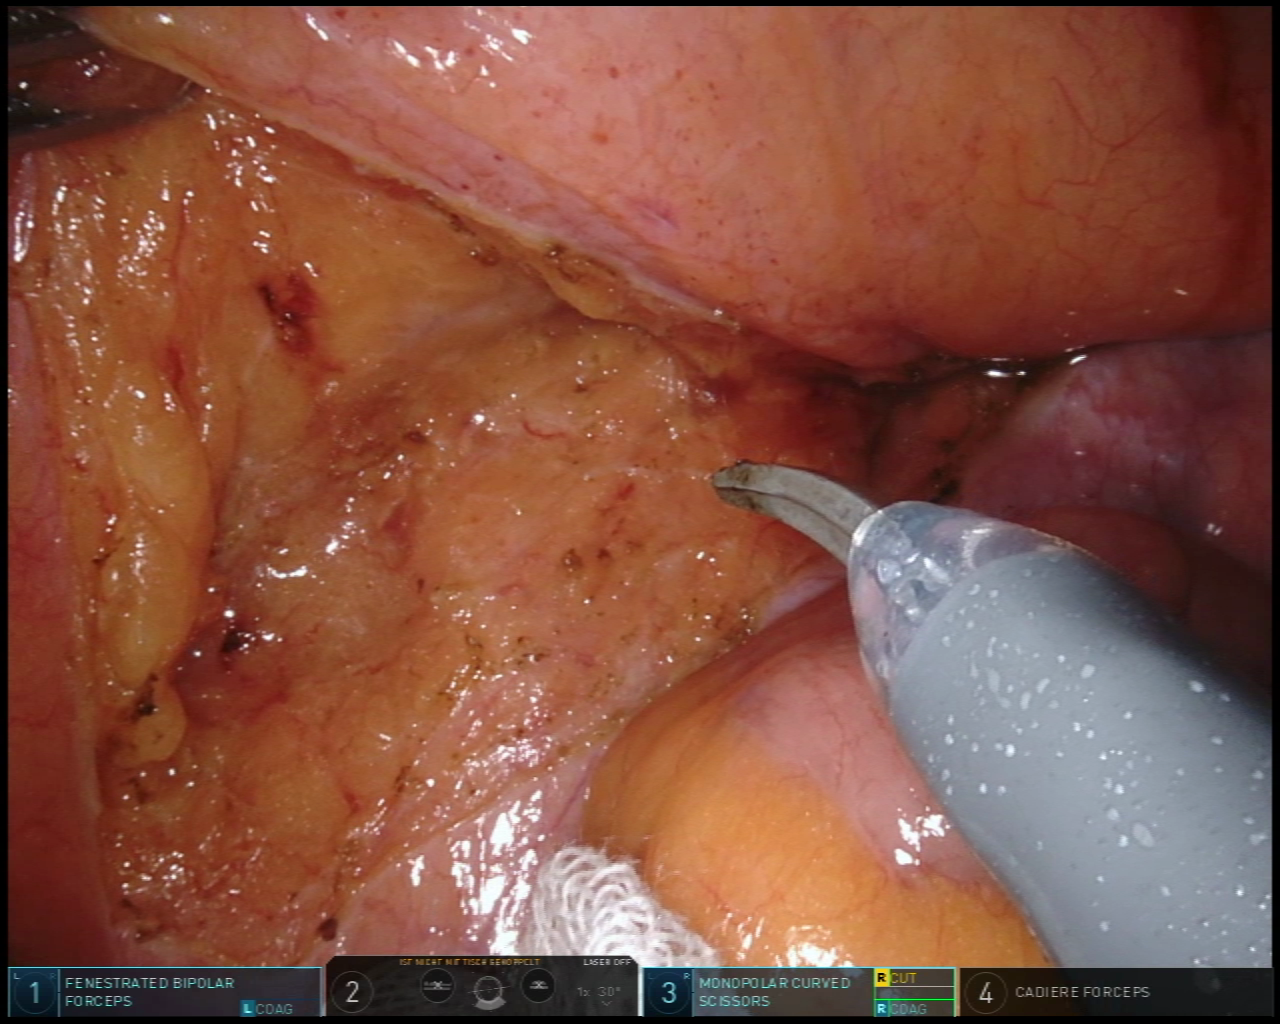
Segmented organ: small_intestine
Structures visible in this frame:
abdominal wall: yes
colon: no
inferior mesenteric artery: no
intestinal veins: no
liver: no
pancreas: no
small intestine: yes
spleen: no
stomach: no
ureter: no
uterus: no
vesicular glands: no